Interaction volume radius: 5 \u00c5
Interaction volume height: 35 \u00c5
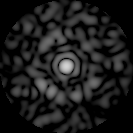
Disorder parameter: 0.8343